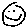
Label: smiley face